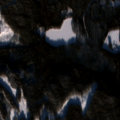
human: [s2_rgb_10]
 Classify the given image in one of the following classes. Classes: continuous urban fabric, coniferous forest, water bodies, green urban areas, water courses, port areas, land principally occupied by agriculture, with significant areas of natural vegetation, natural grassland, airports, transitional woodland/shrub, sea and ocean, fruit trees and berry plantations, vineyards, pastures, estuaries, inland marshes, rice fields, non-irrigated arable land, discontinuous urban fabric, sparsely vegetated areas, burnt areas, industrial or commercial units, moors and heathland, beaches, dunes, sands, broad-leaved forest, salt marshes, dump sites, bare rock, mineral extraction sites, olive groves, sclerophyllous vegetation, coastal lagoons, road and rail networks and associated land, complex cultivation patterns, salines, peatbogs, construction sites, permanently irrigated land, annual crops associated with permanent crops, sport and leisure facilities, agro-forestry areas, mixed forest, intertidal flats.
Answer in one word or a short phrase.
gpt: coniferous forest, mixed forest, transitional woodland/shrub